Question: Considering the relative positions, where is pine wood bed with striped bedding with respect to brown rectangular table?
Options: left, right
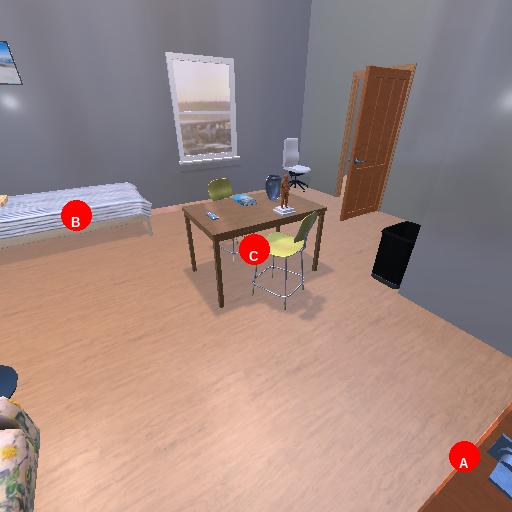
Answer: left